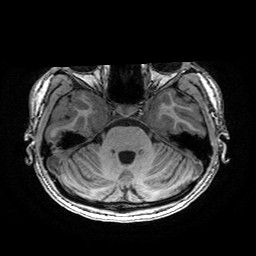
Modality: T1w
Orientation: coronal
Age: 19
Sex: female
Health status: healthy
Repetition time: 2.53 s
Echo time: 0.0034 s